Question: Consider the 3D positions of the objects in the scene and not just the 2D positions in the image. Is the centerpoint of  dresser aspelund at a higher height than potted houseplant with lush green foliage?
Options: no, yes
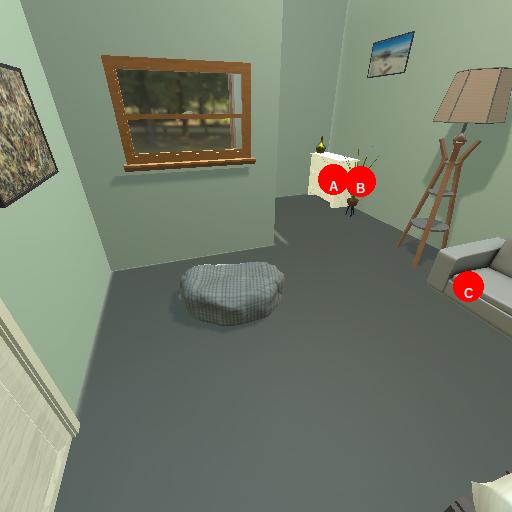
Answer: no